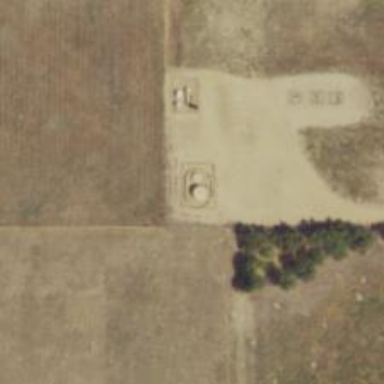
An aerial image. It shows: Storage tank that is man-made.